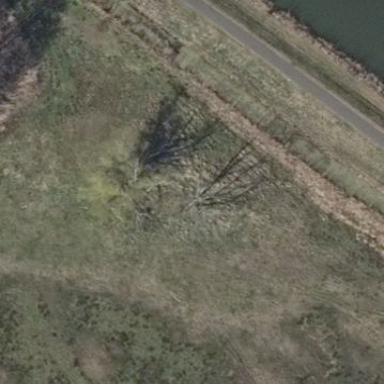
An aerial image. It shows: Patch of scrub vegetation.